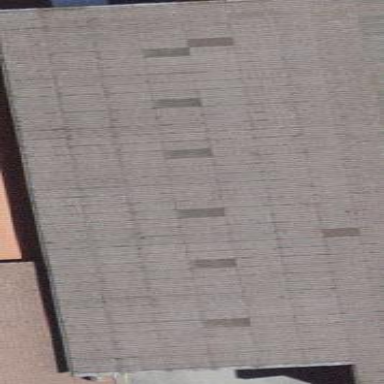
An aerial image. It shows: View of roof of building.